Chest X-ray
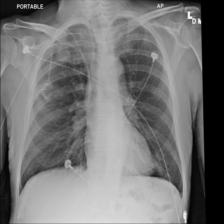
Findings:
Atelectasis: negative
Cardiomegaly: negative
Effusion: negative
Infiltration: negative
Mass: negative
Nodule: negative
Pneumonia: negative
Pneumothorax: negative
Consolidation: negative
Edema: negative
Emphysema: negative
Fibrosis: negative
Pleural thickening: negative
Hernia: negative